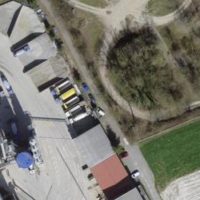
EUNIS habitat code: 55
Species observed at this site:
Pseudochorthippus parallelus
Chorthippus biguttulus